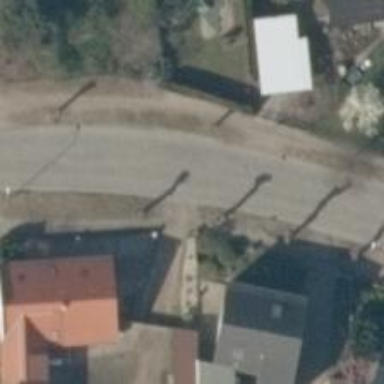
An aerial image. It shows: Tertiary road.